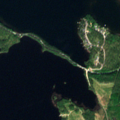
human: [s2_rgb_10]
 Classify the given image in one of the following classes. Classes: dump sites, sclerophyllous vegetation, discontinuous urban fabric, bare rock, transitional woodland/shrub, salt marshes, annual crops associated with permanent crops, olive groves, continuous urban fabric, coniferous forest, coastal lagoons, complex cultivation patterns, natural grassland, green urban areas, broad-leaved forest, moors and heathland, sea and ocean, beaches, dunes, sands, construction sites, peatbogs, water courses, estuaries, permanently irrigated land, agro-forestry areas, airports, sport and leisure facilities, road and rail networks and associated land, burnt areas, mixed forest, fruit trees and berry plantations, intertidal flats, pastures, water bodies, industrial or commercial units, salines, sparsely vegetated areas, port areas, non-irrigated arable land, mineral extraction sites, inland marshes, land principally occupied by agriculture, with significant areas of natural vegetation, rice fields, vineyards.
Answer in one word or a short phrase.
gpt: coniferous forest, mixed forest, transitional woodland/shrub, water bodies